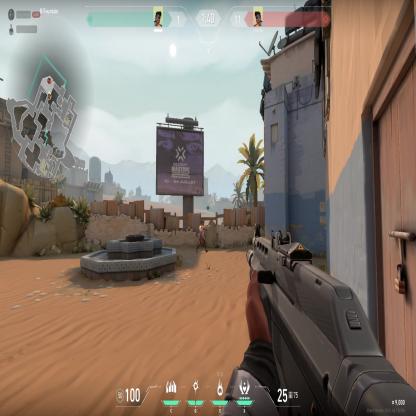
Label: enemy